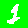
Digit: 2